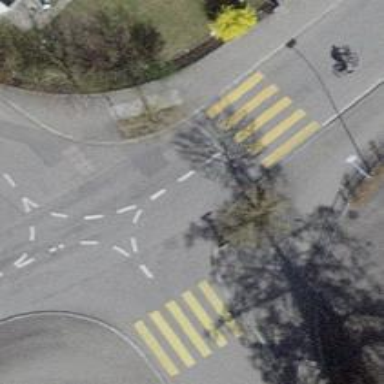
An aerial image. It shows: Uncontrolled zebra crossing with zebra markings.